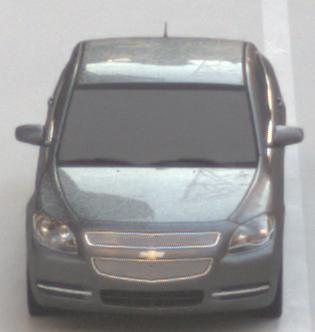
Make: Chevrolet
Model: Malibu 2.4
Detailed model: Malibu
Model produced from: 2012/07
Model produced until: 2014/08
Doors: 4
Color: gray
Road condition: dry road
Daytime: sunrise or sunset
Contrast: low contrast